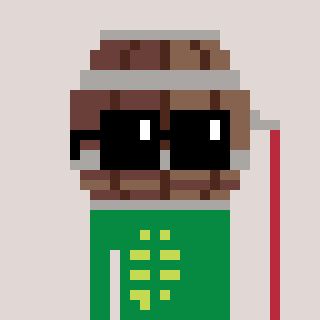
a pixel art character with square black sunglasses, a wine barrel-shaped head and a green-colored body on a warm background